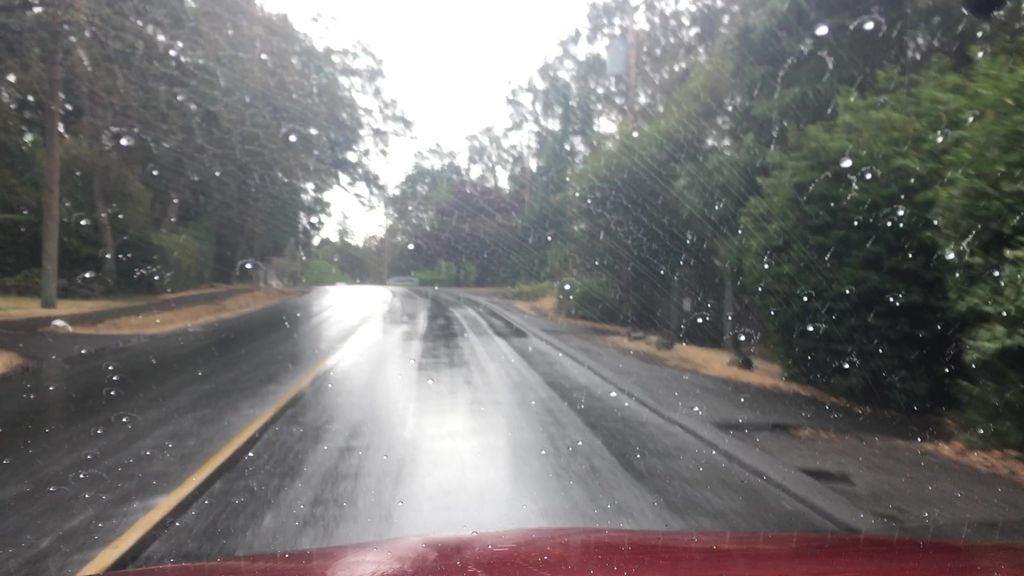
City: victoria